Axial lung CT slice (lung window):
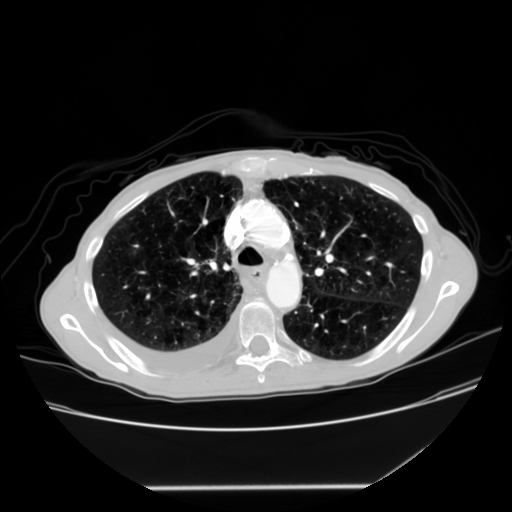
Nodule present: no